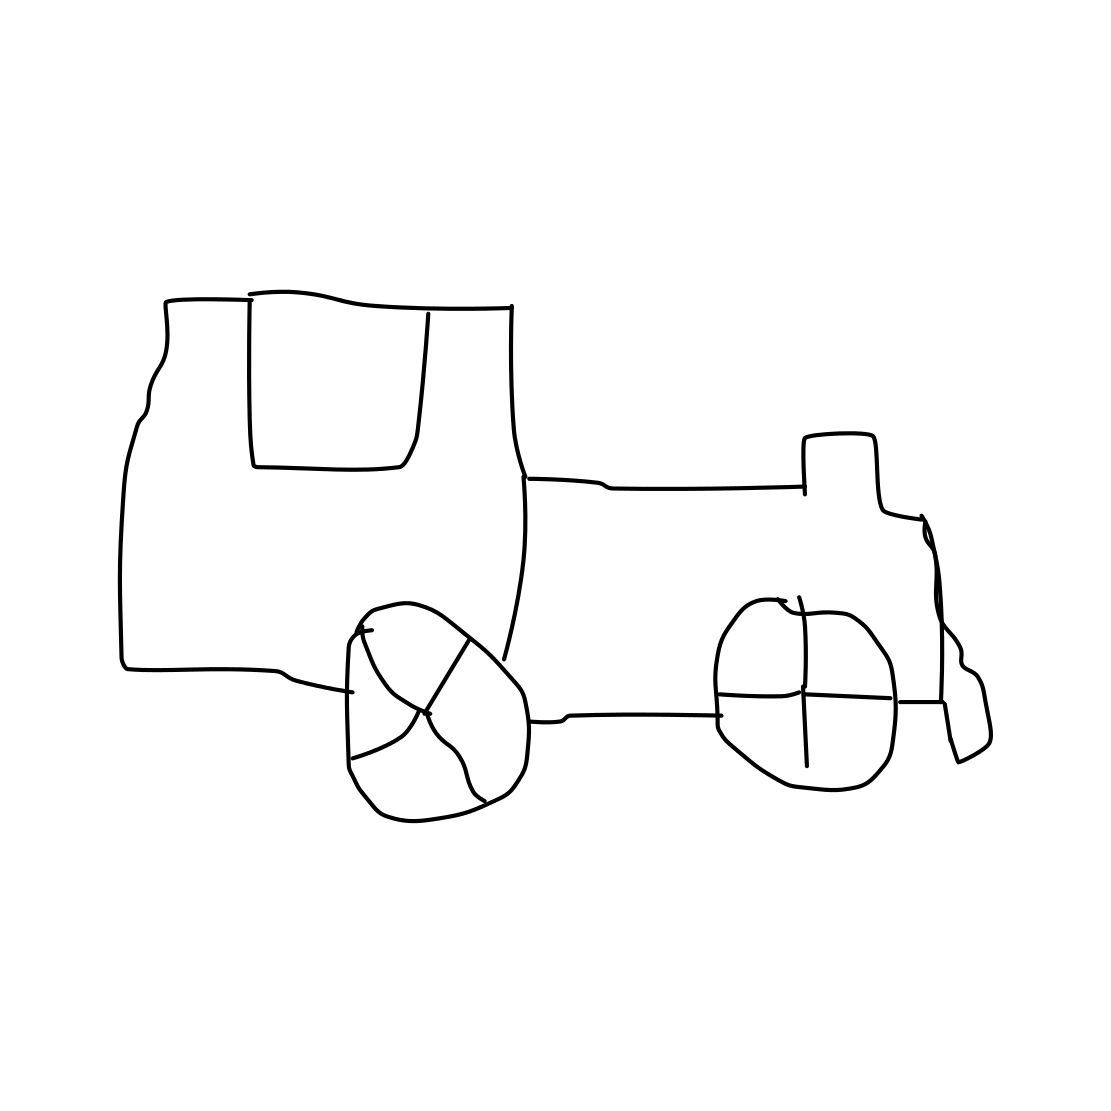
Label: train